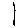
Label: line